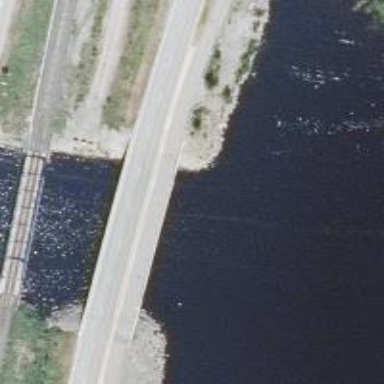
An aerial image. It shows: Asphalt cycleway on bridge.